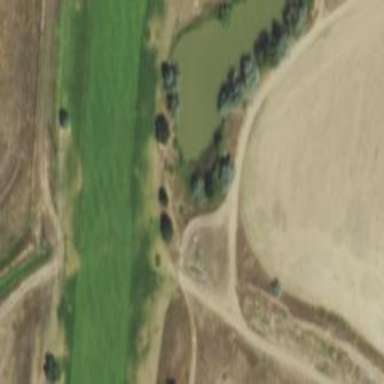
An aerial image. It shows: Pond surrounded by natural water.